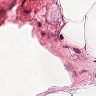
Metastatic tissue present: no